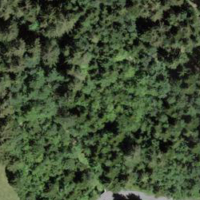
EUNIS habitat code: 43
Species observed at this site:
Caltha palustris
Equisetum arvense
Tussilago farfara
Trifolium pratense
Silene dioica